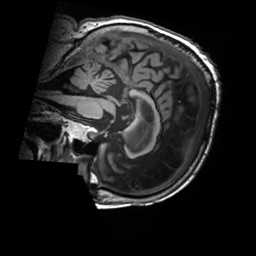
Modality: T1w
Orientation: sagittal
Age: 79
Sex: male
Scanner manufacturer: siemens
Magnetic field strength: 3 T
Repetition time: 2.2 s
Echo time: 0.00245 s